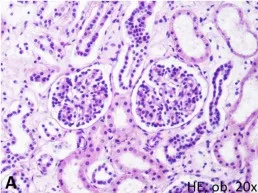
Proliferative glomerulonephritis. In Hematoxylin-Eosin, microscopic features consist on mesangium enlargement and proliferation of podocytes (A-C).
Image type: pathology (h&e)